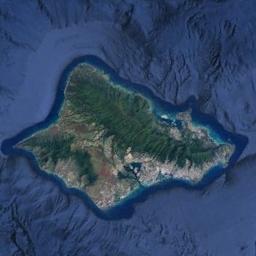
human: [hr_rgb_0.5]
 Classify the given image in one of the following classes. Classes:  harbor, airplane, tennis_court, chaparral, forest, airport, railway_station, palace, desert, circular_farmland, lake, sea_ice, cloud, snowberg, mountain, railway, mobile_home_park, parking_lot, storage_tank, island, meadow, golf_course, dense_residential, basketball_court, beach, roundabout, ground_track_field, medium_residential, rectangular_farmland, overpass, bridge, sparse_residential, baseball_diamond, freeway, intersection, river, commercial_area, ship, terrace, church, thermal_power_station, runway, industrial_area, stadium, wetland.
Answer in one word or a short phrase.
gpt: island